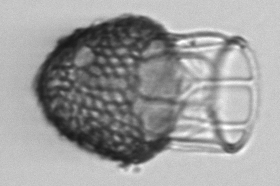
Label: Dictyocysta